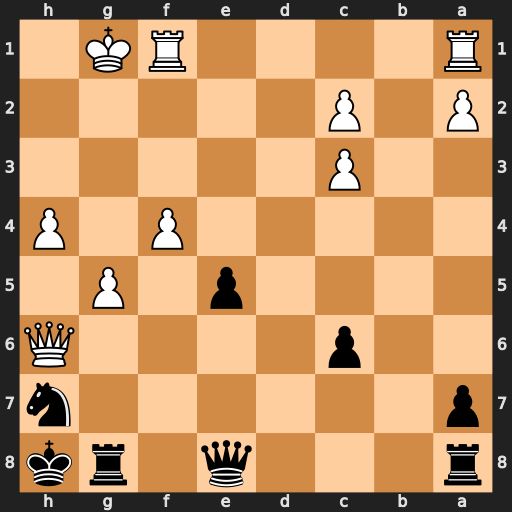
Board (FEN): r3q1rk/p6n/2p4Q/4p1P1/5P1P/2P5/P1P5/R4RK1
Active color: b
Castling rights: -
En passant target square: -
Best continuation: Rg6 Qh5 Rxg5+ Qxg5 Nxg5